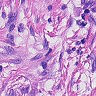
Metastatic tissue present: yes